Interaction volume radius: 5 \u00c5
Interaction volume height: 15 \u00c5
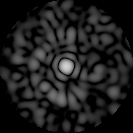
Disorder parameter: 0.8043